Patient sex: M
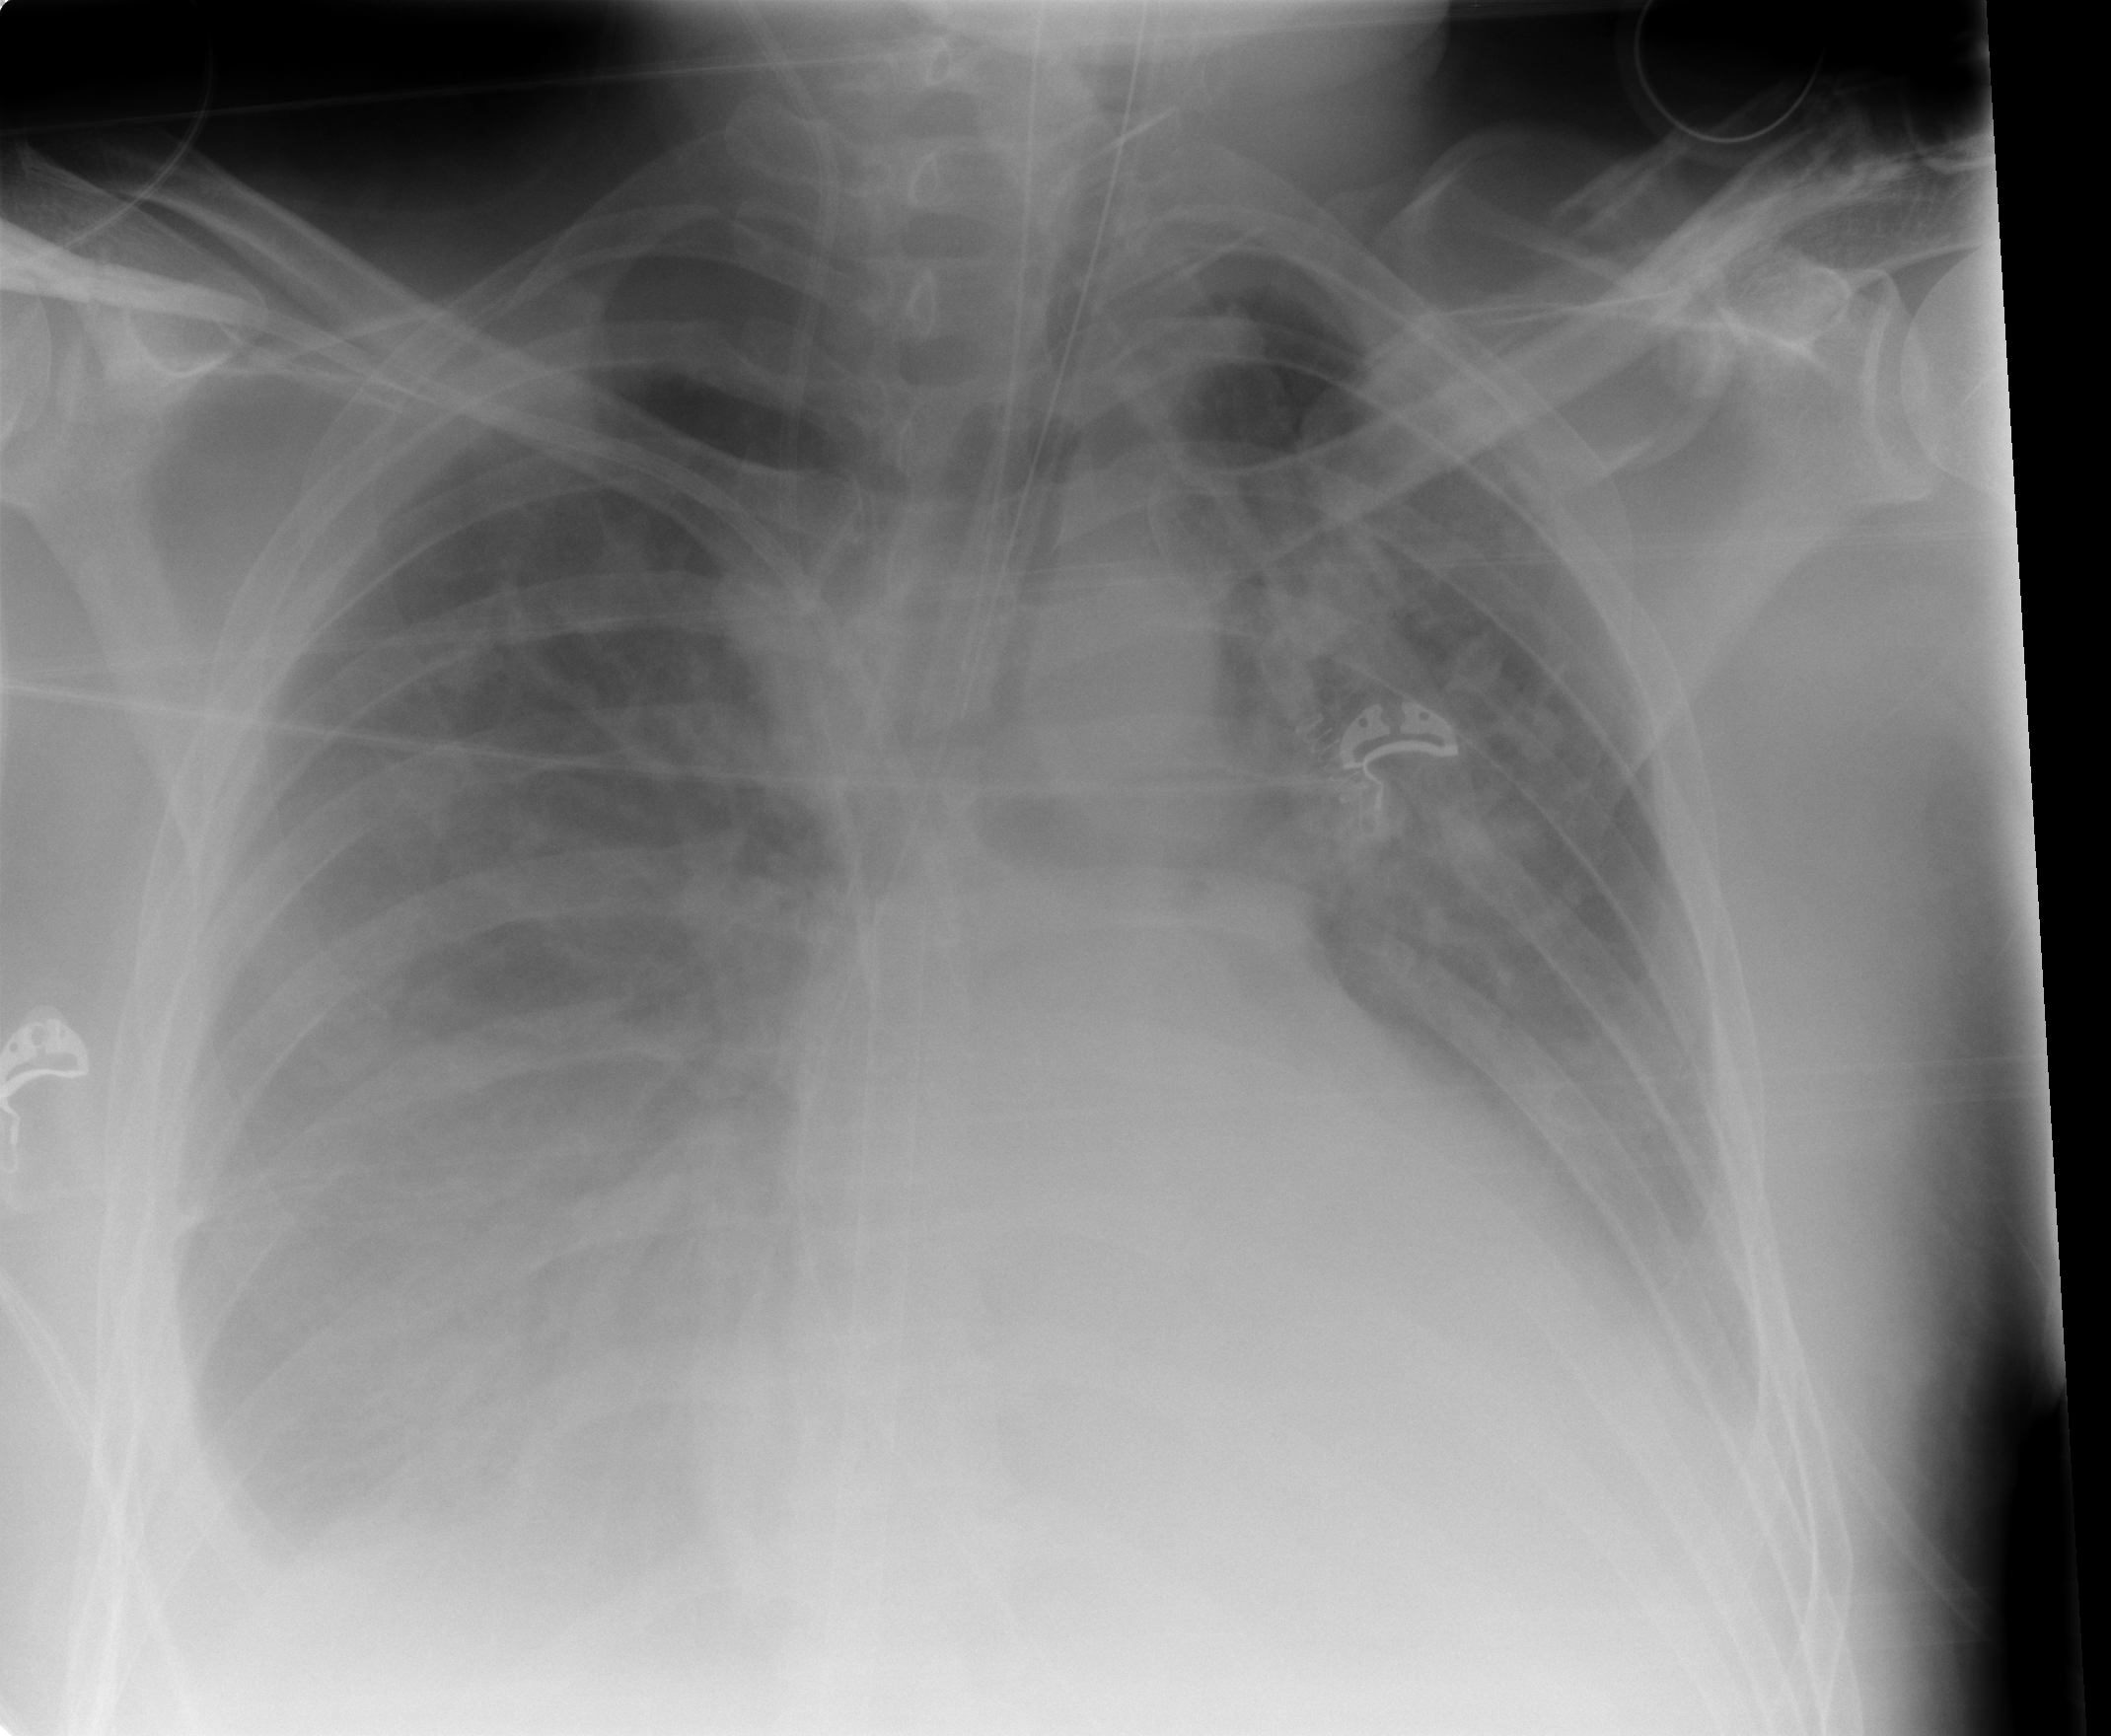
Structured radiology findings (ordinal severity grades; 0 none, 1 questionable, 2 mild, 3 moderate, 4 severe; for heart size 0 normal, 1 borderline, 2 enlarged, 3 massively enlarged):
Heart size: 2
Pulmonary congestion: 3
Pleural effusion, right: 3
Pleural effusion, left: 2
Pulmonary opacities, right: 2
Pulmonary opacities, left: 2
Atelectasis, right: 2
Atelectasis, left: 2